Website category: auto
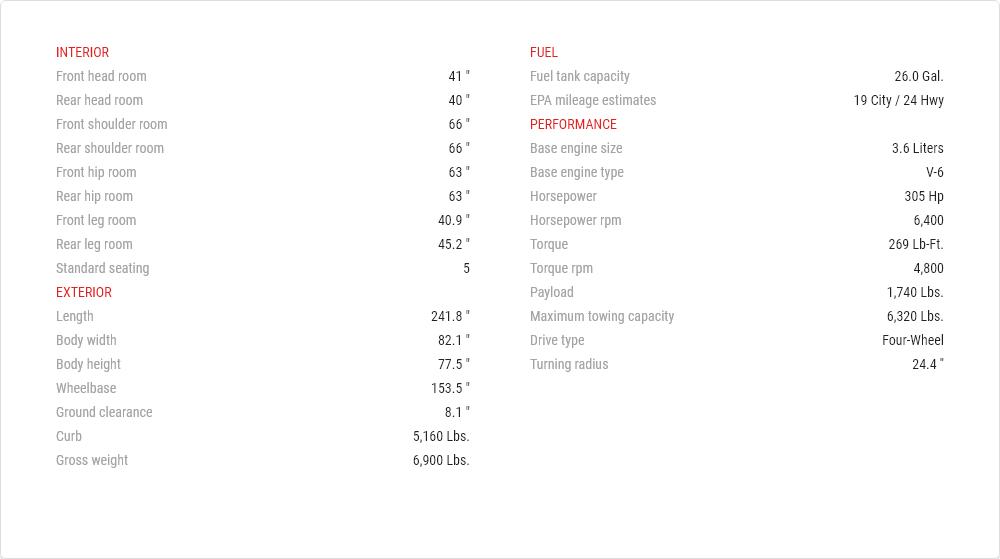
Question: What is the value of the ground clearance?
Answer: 8.1 "

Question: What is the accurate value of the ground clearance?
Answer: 8.1 "

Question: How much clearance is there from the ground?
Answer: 8.1 "

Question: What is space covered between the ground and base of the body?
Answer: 8.1 "

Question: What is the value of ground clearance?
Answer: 8.1 "

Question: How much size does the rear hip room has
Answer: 63 "

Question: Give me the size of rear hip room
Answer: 63 "

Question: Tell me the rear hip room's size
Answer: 63 "

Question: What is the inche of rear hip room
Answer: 63 "

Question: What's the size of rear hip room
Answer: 63 "

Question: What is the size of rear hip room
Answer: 63 "

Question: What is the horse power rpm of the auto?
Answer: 6,400

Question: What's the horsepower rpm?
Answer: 6,400

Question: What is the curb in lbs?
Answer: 5,160 lbs.

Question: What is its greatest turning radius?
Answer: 24.4 ''

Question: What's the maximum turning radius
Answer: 24.4 ''

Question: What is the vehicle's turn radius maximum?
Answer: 24.4 ''

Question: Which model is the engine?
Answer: V-6

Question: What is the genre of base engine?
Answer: V-6

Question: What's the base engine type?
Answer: V-6

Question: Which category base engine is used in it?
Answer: V-6

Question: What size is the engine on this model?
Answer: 3.6 liters

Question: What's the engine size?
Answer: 3.6 liters

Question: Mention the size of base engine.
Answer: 3.6 liters

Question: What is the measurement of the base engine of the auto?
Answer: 3.6 liters

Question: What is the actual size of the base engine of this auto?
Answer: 3.6 liters

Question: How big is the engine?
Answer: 3.6 liters

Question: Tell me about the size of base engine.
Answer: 3.6 liters

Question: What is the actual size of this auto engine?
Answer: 3.6 liters

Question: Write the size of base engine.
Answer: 3.6 liters

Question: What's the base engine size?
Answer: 3.6 liters

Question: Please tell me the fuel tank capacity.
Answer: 26.0 gal.

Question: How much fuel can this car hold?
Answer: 26.0 gal.

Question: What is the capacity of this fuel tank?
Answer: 26.0 gal.

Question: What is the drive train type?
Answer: four-wheel

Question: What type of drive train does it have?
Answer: four-wheel

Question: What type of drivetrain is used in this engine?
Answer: four-wheel

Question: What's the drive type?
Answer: four-wheel

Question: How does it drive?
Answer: four-wheel

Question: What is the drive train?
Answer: four-wheel

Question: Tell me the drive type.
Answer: four-wheel

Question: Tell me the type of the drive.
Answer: four-wheel

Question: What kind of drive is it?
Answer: four-wheel

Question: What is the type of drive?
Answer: four-wheel

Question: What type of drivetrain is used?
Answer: four-wheel

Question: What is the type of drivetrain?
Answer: four-wheel

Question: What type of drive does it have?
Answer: four-wheel

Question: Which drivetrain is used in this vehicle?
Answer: four-wheel

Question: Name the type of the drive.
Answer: four-wheel

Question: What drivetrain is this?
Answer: four-wheel

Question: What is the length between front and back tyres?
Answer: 153.5 "

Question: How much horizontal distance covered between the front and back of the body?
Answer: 153.5 "

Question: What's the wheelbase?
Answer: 153.5 "

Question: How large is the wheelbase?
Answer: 153.5 "

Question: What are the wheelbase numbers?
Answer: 153.5 "

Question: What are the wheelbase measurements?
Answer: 153.5 "

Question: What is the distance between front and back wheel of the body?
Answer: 153.5 "

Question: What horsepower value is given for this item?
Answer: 305 hp

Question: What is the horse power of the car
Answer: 305 hp

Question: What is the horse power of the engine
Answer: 305 hp

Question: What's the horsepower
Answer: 305 hp

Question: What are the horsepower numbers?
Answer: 305 hp

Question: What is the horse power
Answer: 305 hp

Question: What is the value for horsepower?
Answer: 305 hp